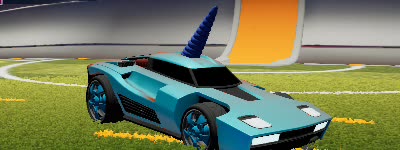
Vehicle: breakout